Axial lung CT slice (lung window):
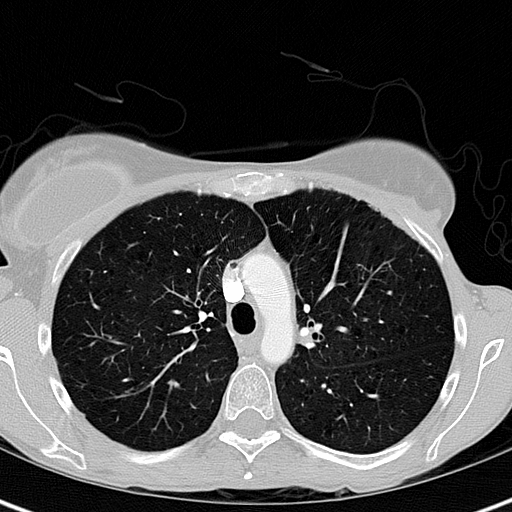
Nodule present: no